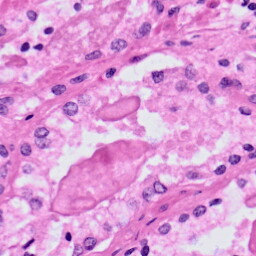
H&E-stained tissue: Prostate